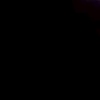
Label: space